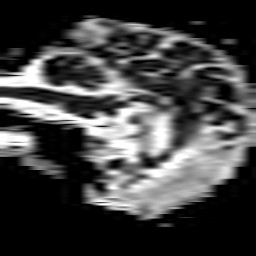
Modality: ADC
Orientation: sagittal
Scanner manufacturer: philips
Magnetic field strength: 3 T
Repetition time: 3.743 s
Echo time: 0.05978 s